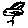
Label: bird